Interaction volume radius: 10 \u00c5
Interaction volume height: 40 \u00c5
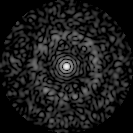
Disorder parameter: 0.833